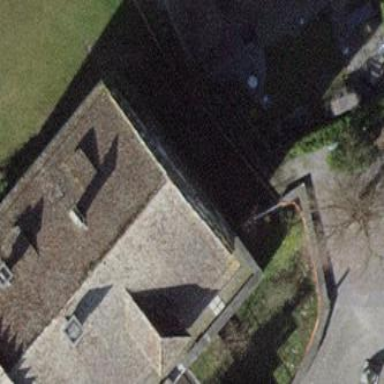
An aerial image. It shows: Castle with gabled roof.